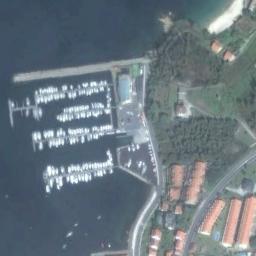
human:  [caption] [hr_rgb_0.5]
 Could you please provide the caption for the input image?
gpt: There are many ships moored in the harbor next to the buildings and woods, Leaving some empty spaces .

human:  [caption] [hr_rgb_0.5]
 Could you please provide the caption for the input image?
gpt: There are many buildings beside the harbor .

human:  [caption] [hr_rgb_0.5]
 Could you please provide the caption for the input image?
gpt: The harbor with lots of neatly docked boats is next to a forest and some buildings .

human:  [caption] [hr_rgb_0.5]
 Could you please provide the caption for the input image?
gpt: The harbor is very small .

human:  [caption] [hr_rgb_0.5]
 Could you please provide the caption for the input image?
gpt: There are some orange buildings and green trees beside the harbor .